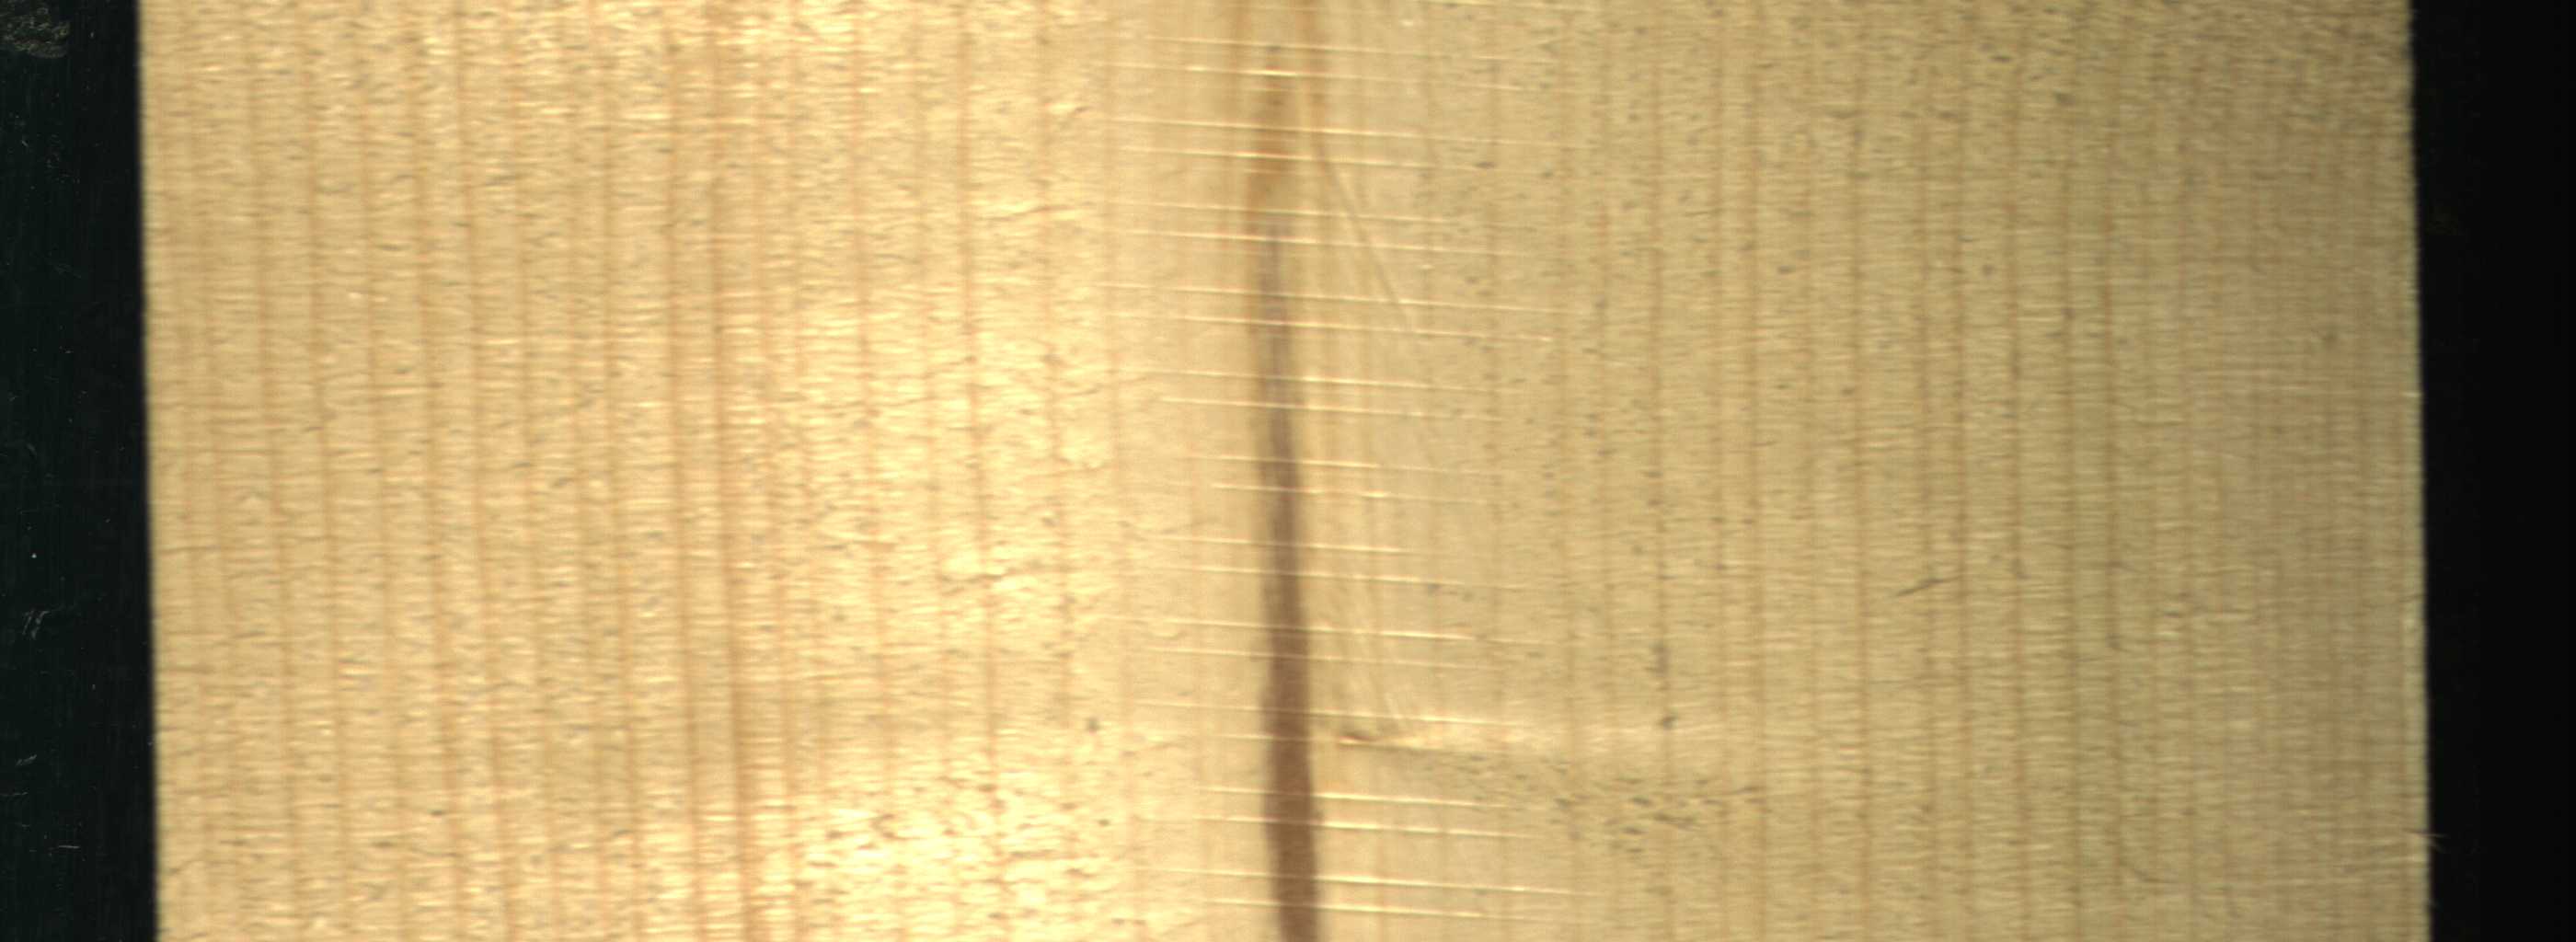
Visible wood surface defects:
Marrow